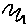
Label: zigzag